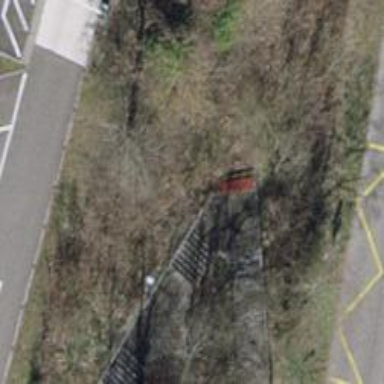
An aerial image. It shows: Concrete steps.